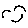
Label: smiley face